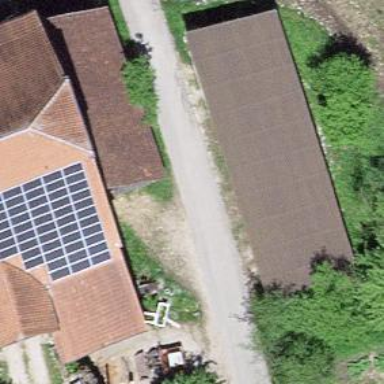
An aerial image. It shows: Farm auxiliary building.